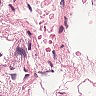
Metastatic tissue present: no